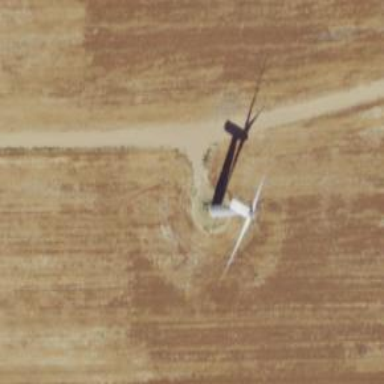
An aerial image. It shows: Wind generator powered by wind. The generator type is horizontal axis and it uses wind turbines.